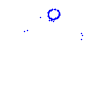
Particle: proton